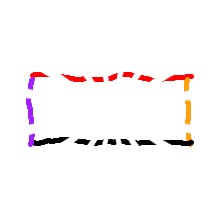
Shape: rectangle